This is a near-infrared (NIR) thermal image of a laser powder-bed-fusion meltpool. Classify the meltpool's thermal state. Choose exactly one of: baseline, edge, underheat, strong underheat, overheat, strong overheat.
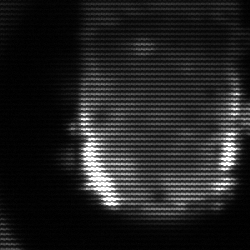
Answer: baseline